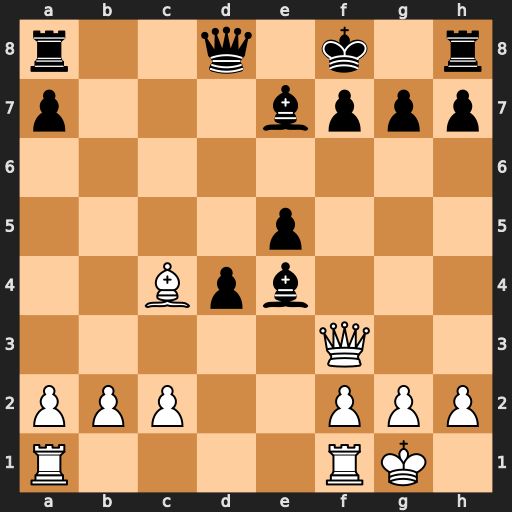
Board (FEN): r2q1k1r/p3bppp/8/4p3/2Bpb3/5Q2/PPP2PPP/R4RK1
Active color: w
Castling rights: -
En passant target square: -
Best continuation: Qxf7#